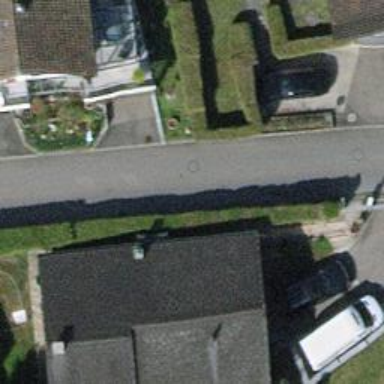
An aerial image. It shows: Hedge barrier.